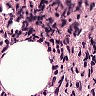
Metastatic tissue present: yes